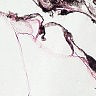
Metastatic tissue present: no